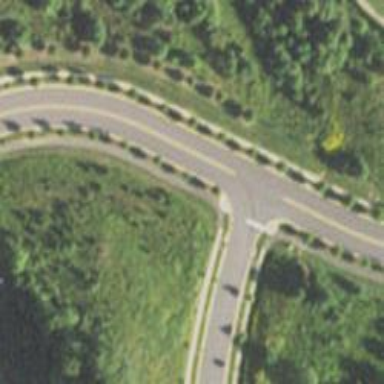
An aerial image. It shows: Unmarked crossing on cycleway.